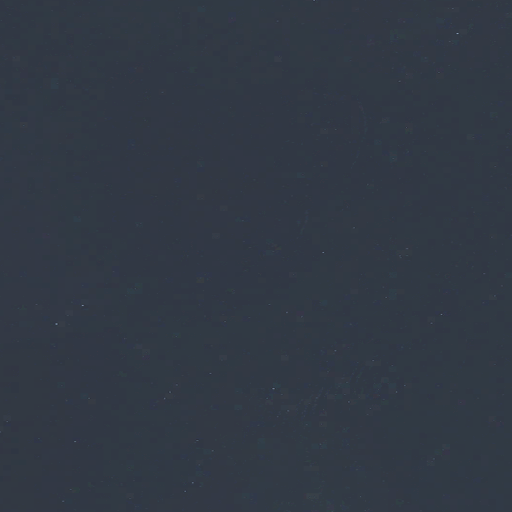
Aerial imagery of bar in Maine named Spectacle Island Ledge containing only open water